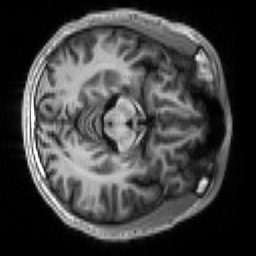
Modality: T1w
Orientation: axial
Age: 18
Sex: male
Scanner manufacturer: siemens
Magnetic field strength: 3 T
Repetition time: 2.3 s
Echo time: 0.00266 s